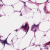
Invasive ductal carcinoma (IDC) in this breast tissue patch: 0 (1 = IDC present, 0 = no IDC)